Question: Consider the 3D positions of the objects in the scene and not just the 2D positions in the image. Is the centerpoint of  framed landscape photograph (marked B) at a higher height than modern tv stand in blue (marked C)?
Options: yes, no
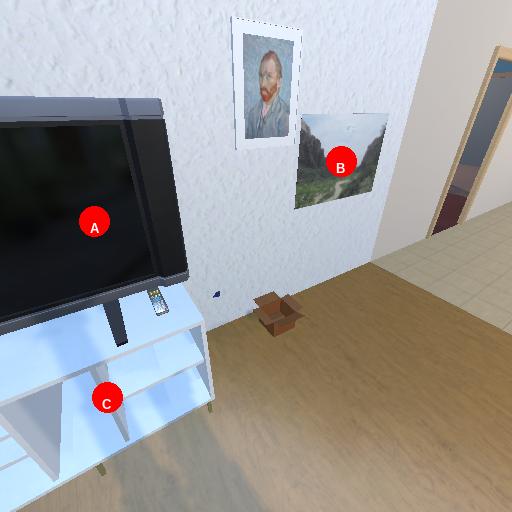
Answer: yes